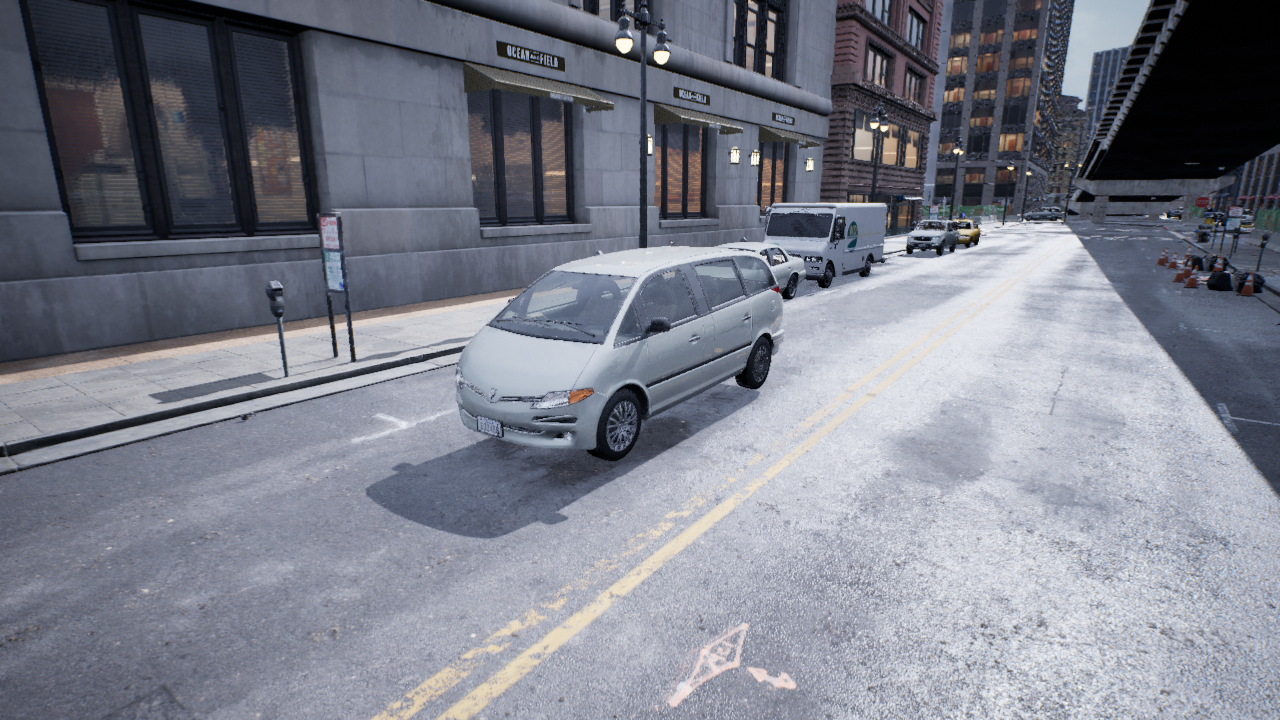
Venue: downtown
Lighting: overcast
Vehicle rig: minivan